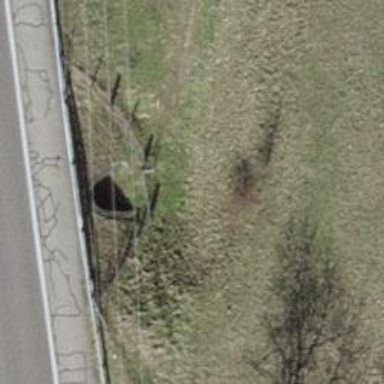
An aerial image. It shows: Gate.